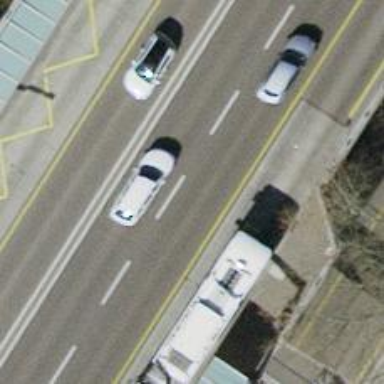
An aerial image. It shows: Primary highway bridge with asphalt surface. It has trolley wires.